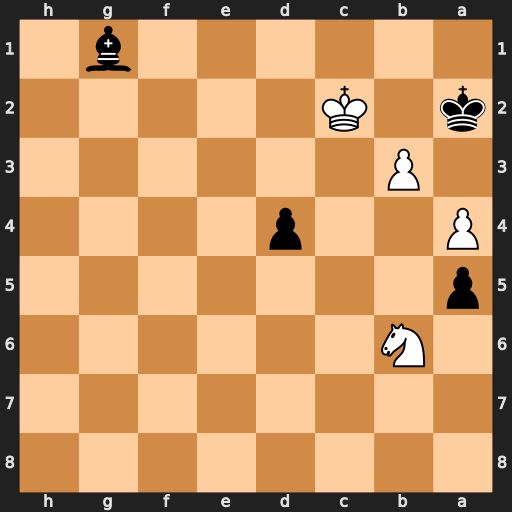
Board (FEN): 8/8/1N6/p7/P2p4/1P6/k1K5/6b1
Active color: b
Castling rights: -
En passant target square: -
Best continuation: d3+ Kxd3 Bxb6 Kc4 Ka3